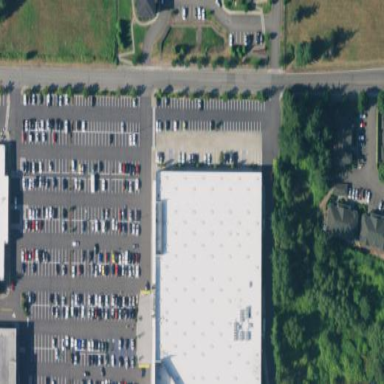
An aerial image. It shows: Commercial building used as supermarket.